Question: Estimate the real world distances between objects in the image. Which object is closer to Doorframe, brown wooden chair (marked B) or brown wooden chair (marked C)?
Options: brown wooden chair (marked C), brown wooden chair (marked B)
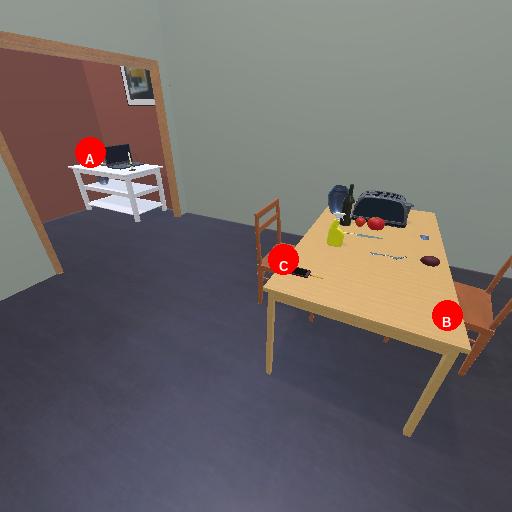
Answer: brown wooden chair (marked C)